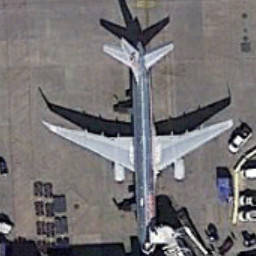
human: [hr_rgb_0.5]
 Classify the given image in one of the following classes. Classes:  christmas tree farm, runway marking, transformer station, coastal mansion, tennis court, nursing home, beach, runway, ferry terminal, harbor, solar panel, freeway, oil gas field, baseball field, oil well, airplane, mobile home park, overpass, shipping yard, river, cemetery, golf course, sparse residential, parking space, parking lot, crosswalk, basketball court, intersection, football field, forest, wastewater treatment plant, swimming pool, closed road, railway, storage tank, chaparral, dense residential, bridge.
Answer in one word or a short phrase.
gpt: airplane